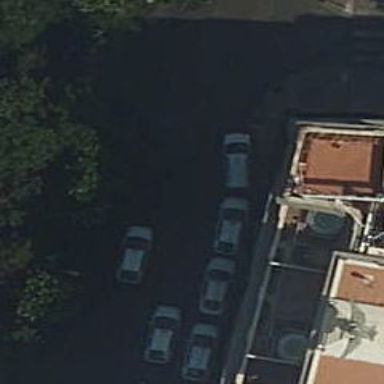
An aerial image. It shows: Taxi stand.